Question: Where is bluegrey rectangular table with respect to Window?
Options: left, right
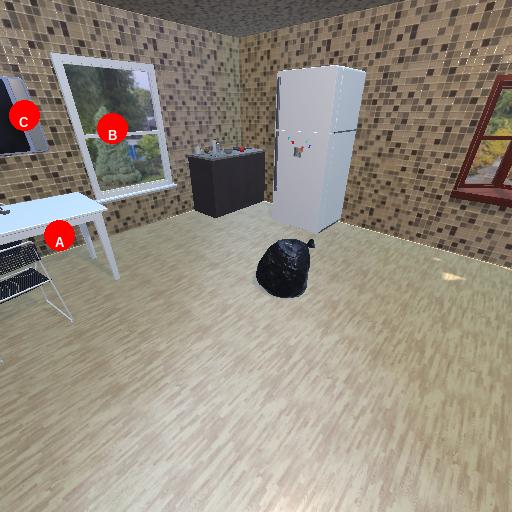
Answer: left